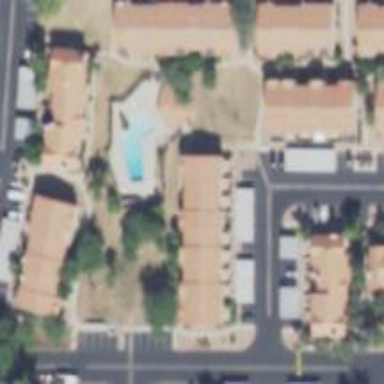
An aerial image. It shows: Swimming pool located in leisure land.